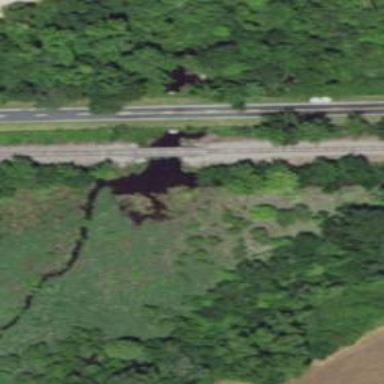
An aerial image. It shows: Railway bridge.